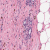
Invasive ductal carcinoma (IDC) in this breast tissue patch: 0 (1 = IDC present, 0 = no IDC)